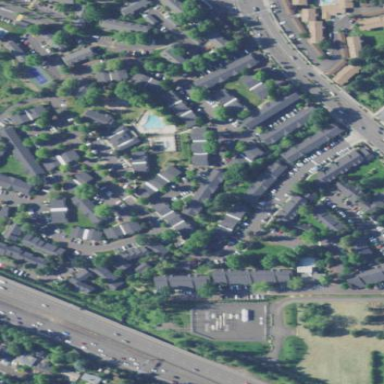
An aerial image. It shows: Residential area with apartments.